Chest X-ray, PA view. Patient: 27 years old, sex M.
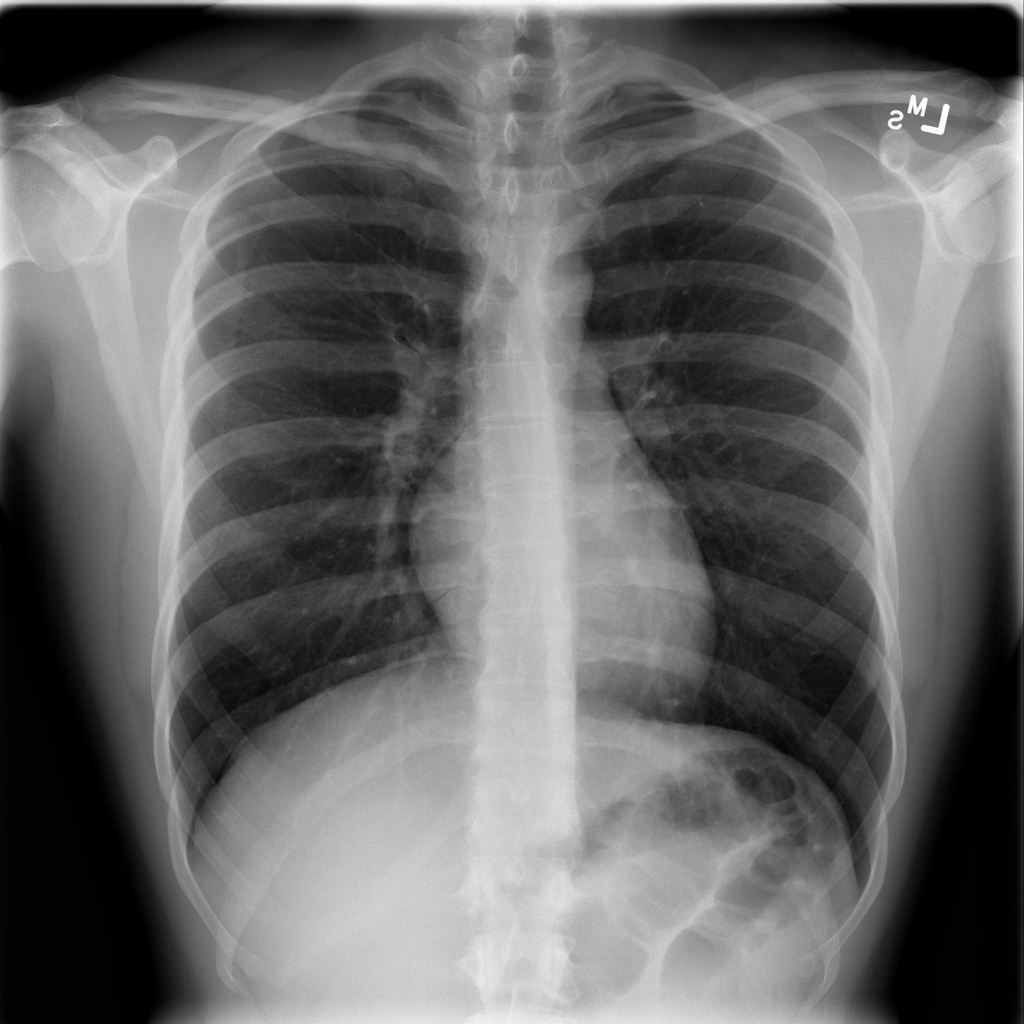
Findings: No Finding